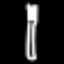
Label: fork